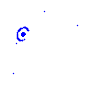
Particle: pion